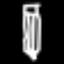
Label: pencil